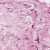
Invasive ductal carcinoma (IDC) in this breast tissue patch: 0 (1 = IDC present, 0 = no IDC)